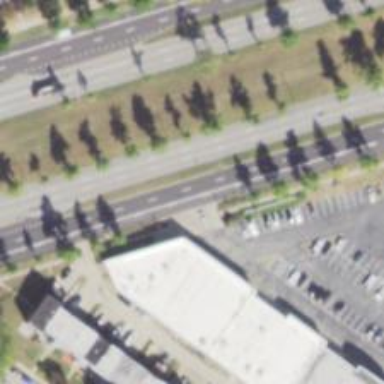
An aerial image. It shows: Asphalt trunk highway.